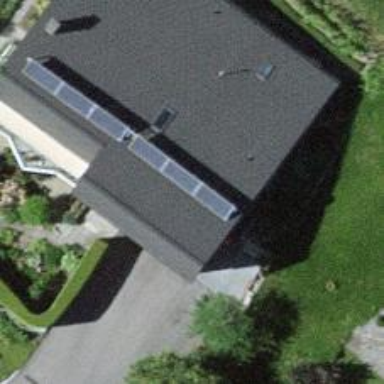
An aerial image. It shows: Solar photovoltaic panel generator.